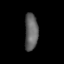
Tissue: lung
Cell type: Myeloid cells
Senescence score: 0.5459
Nuclear area (px): 483
Mean DAPI intensity: 98.443